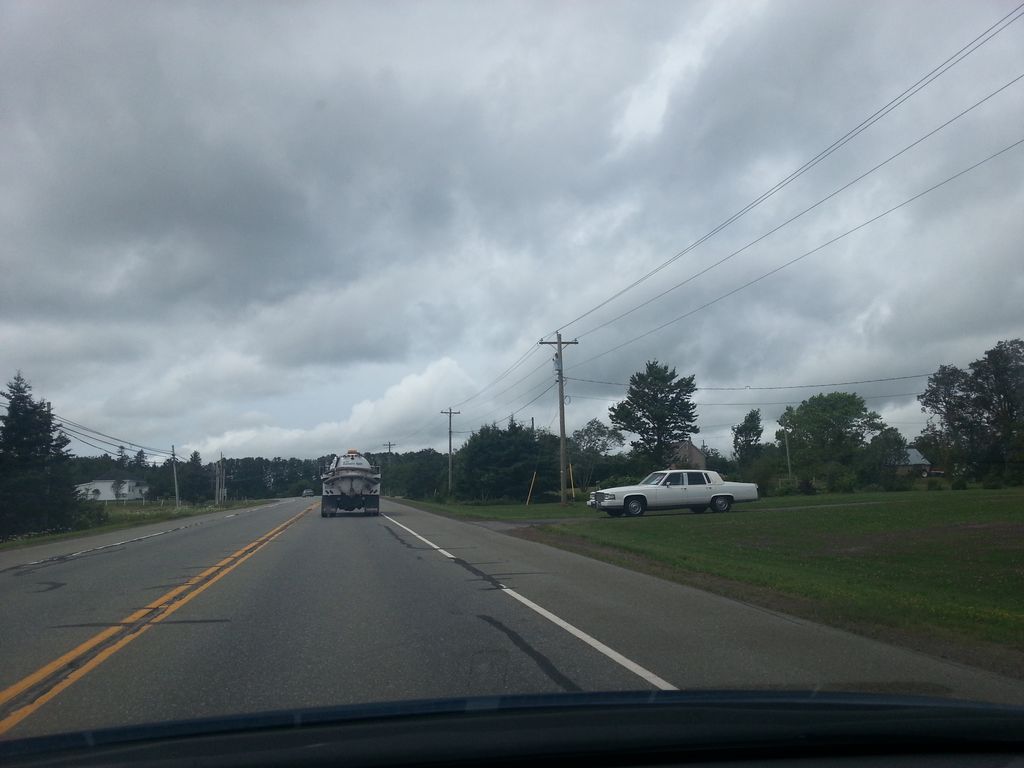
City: charlottetown